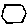
Label: hexagon